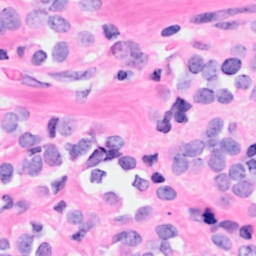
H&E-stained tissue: Breast